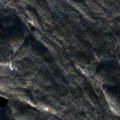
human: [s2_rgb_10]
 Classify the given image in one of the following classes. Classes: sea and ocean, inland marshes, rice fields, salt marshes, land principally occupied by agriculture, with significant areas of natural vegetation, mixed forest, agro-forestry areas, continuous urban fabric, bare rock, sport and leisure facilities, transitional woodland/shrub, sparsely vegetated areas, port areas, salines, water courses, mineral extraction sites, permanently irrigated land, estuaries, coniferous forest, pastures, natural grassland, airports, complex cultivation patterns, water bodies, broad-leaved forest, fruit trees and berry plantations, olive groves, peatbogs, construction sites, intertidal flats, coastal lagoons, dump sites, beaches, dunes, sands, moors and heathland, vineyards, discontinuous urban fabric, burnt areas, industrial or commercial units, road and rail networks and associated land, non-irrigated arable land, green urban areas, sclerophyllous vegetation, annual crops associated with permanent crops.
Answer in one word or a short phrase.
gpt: coniferous forest, mixed forest